Question:
is there a way to make the select options like the above? how to remove the default img in the select options? thank you.
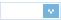
Answer: This is a good question! Ive been searching for the solution for this along time. My belief is that, this is the bestest solution:
<URL>
You use it with jQuery UI and fully edit with css. However even more better solution would be making fully div and li based dropdown-menu with a hidden input, if you want to use it in a form.